Question: I have an app trying to show its items from the latest item added to earlier ones in a grid view with GridLayoutManager, getting the items from firebase database, setReverseLayout works but when the items are not uniform or items total is an odd number, it leaves a vacant space for on item at the top like it omitted an item but it didnt, i tried using collections.reverse but it didnt really arrange the items from latest items, more like shuffled it and i still have that gap problem at the top. There is no error message, the app runs fine but its not displaying items the desired way.
Here is a screenshot of the problem with both methods I tried

Here is my recycler adapter code
'''
package com.example.twelve.Adapters;
import android.content.Context;
import android.content.Intent;
import android.view.LayoutInflater;
import android.view.View;
import android.view.ViewGroup;
import android.widget.ImageView;
import android.widget.TextView;
import androidx.annotation.NonNull;
import androidx.recyclerview.widget.RecyclerView;
import com.example.twelve.HomeActivity;
import com.example.twelve.Model.HomeProducts;
import com.example.twelve.Products_Page_Activity;
import com.example.twelve.R;
import com.squareup.picasso.Picasso;
import java.util.ArrayList;
import java.util.List;
public class RecyclerAdapter extends RecyclerView.Adapter<RecyclerAdapter.ViewHolder> {
List<HomeProducts> lstproducts = new ArrayList<>();
Context ncontext;
public RecyclerAdapter(List<HomeProducts> lstproducts, Context ncontext) {
this.lstproducts = lstproducts;
this.ncontext = ncontext;
}
@NonNull
@Override
public ViewHolder onCreateViewHolder(@NonNull ViewGroup parent, int viewType) {
return new ViewHolder(LayoutInflater.from(ncontext).inflate(R.layout.home_product_items, parent, false));
}
@Override
public void onBindViewHolder(@NonNull ViewHolder holder, final int position) {
holder.cardview_pname.setText(lstproducts.get(position).getPname());
holder.cardview_category.setText(lstproducts.get(position).getCategory());
holder.cardview_price.setText(lstproducts.get(position).getPrice());
Picasso.get().load(lstproducts.get(position).getImageurllist().get(0)).into(holder.cardview_image);
holder.itemView.setOnClickListener(new View.OnClickListener() {
@Override
public void onClick(View view) {
Intent intent = new Intent(view.getContext(), Products_Page_Activity.class);
intent.putExtra("pid", lstproducts.get(position).getPid());
intent.putExtra("prev_activity", "Home");
view.getContext().startActivity(intent);
}
});
}
@Override
public int getItemCount() {
return lstproducts.size();
}
public class ViewHolder extends RecyclerView.ViewHolder {
public ImageView cardview_image;
public TextView cardview_pname, cardview_category, cardview_price;
public ViewHolder(@NonNull View itemView) {
super(itemView);
cardview_image = itemView.findViewById(R.id.rec_imgview);
cardview_pname = itemView.findViewById(R.id.rec_textviewname);
cardview_category = itemView.findViewById(R.id.rec_textviewcategory);
cardview_price = itemView.findViewById(R.id.rec_textprice);
}
}
}
'''
Code to add products to the adapter
'''
//Products are added in a list and passed to the adapter
DatabaseReference pref = FirebaseDatabase.getInstance().getReference("HomeProducts");
pref.addValueEventListener(new ValueEventListener() {
@Override
public void onDataChange(@NonNull DataSnapshot snapshot) {
for(DataSnapshot dataSnapshot : snapshot.getChildren()){
HomeProducts Hproducts = dataSnapshot.getValue(HomeProducts.class);
listtems.add(Hproducts);
Collections.reverse(listtems);
}
rcyAdapter = new RecyclerAdapter(listtems, HomeActivity.this);
rcyAdapter.notifyDataSetChanged();
recyclerView.setAdapter(rcyAdapter);
}
@Override
public void onCancelled(@NonNull DatabaseError error) {
}
});
'''
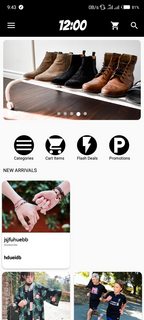
Answer: try to get 'Collections.reverse(listtems);' out of the 'for' loop .. just after its end brace to complete getting all the items of the collection first and then reverse it